Question: At <URL> there is a description how to call tempoplugin with usage of post. In order to achieve it, I created following string:

also created following code for posting data:
'''
public static string HTTP_POST(string Url, string Data, string userName = "", string password = "")
{
string Out = String.Empty;
HttpWebRequest req = (HttpWebRequest)WebRequest.Create(Url);
try
{
if (userName != null && password != null)
{
req.ContentType = "application/json";
req.Method = "POST";
req.ProtocolVersion = HttpVersion.Version11;
string base64Credentials = GetEncodedCredentials(userName, password);
req.Headers.Add("Authorization", "Basic " + base64Credentials);
}
req.Timeout = 100000;
byte[] sentData = Encoding.UTF8.GetBytes(Data);
req.ContentLength = sentData.Length;
using (System.IO.Stream sendStream = req.GetRequestStream())
{
sendStream.Write(sentData, 0, sentData.Length);
sendStream.Close();
}
HttpWebResponse res = (HttpWebResponse)req.GetResponse();
System.IO.Stream ReceiveStream = res.GetResponseStream();
using (System.IO.StreamReader sr = new System.IO.StreamReader(ReceiveStream, Encoding.UTF8))
{
Char[] read = new Char[256];
int count = sr.Read(read, 0, 256);
while (count > 0)
{
String str = new String(read, 0, count);
Out += str;
count = sr.Read(read, 0, 256);
}
}
}
catch (ArgumentException ex)
{
Out = string.Format("HTTP_ERROR :: The second HttpWebRequest object has raised an Argument Exception as 'Connection' Property is set to 'Close' :: {0}", ex.Message);
}
catch (WebException ex)
{
Out = string.Format("HTTP_ERROR :: WebException raised! :: {0}", ex.Message);
}
catch (Exception ex)
{
Out = string.Format("HTTP_ERROR :: Exception raised! :: {0}", ex.Message);
}
return Out;
}
'''
But still I receive response "The remote server returned an error: (404) Not Found". Does anybody knows what I missed?
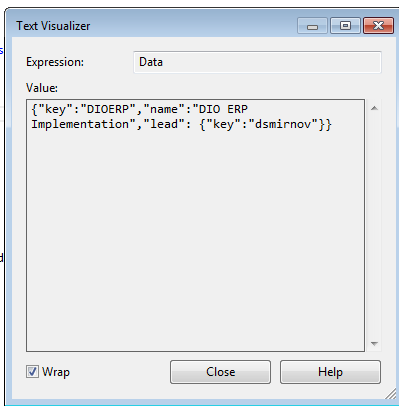
Answer: I fount the solution. The problem lied in permissions on Jira. After double checking with admins my code worked perfectly.